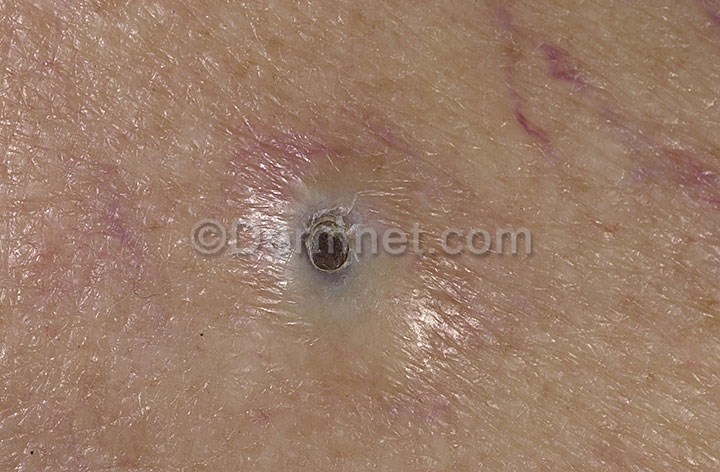
Disease: Seborrheic Keratoses and other Benign Tumors